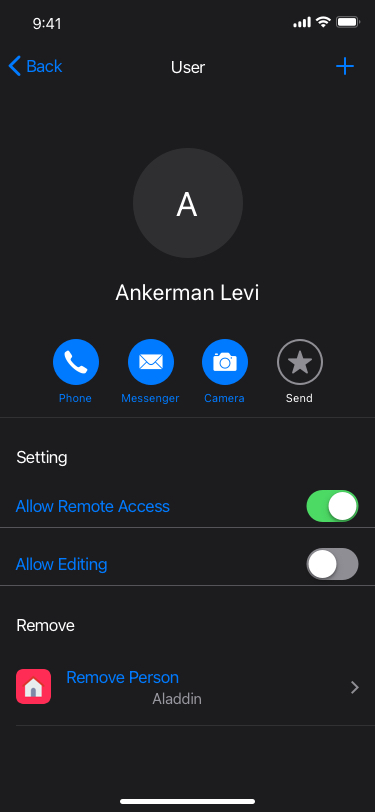
Text in this UI design:
A
Ankerman Levi